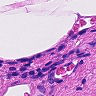
Metastatic tissue present: no